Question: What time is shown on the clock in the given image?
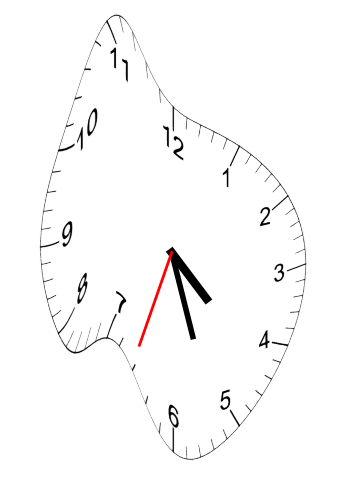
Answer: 04:26:33